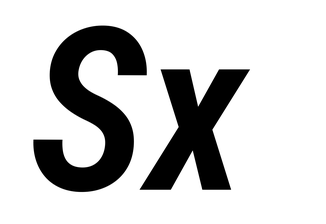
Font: Roboto-Italic_Condensed_SemiBold_Italic